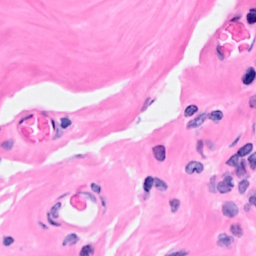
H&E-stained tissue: Breast